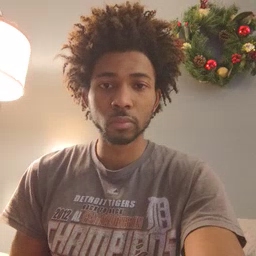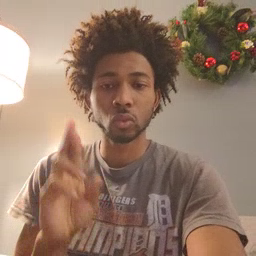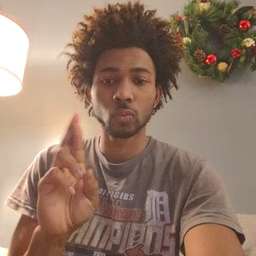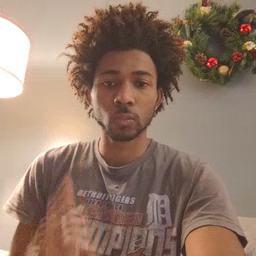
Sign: refrigerator